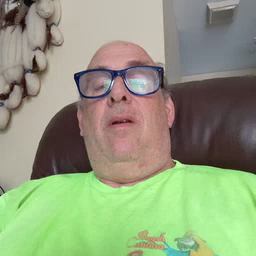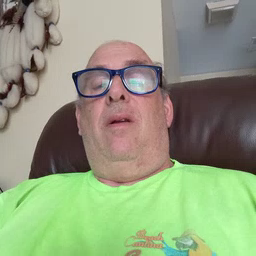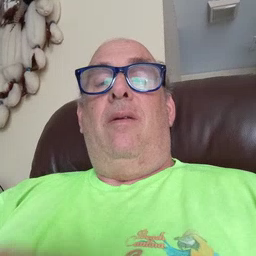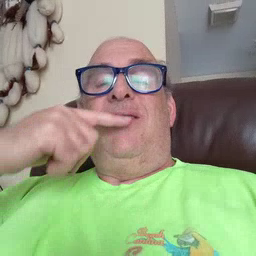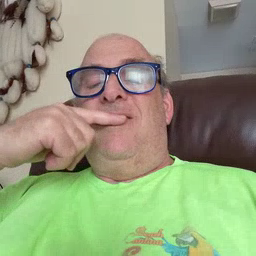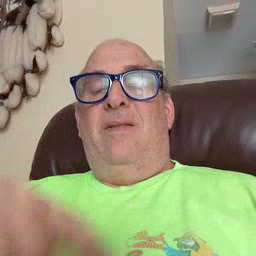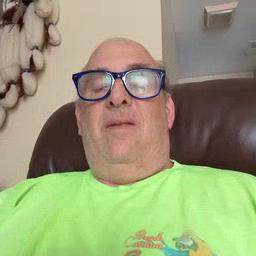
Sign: toothbrush